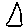
Label: triangle